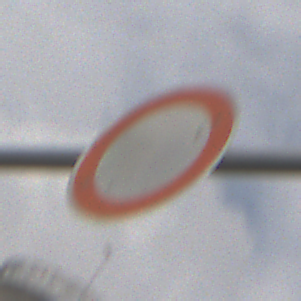
Verkehrszeichen: VerbotFahrzeugeAllerArt
Umgebung: Outdoor, Suburban
Tageszeit: MorningAfternoon
Wetter: Overcast
Licht: Natural
Jahreszeit: NotSpecified
Kontrast: LowContrast